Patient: sex M, age 67
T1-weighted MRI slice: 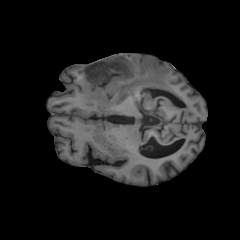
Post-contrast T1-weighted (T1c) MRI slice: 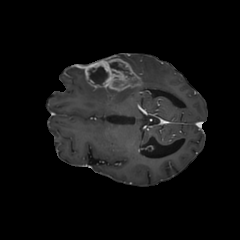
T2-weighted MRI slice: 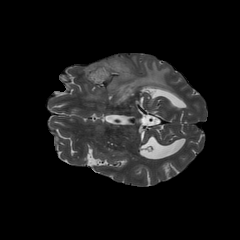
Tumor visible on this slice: yes
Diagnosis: Glioblastoma, IDH-wildtype
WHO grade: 4